Question: I've been working on some custom graphics controls, and I found this weird problem with windows 7 rendering my button controls. I've used Photoshop to delete the pixels in the background all around the button image I'm using, then saved it as a GIF, and imported it into VS to use as the background image of my button. When windows XP renders it, it is fine, but when windows 7 renders it, all 4 corners have an odd white border around them.
You can barely see them in this pic, but they are much more apparent when looking at them on the client PC's.

Is there something wrong with the way I am transfering the image? should I not use a gif? is there something wrong with the way I am displaying it on the button? What can I do about it?
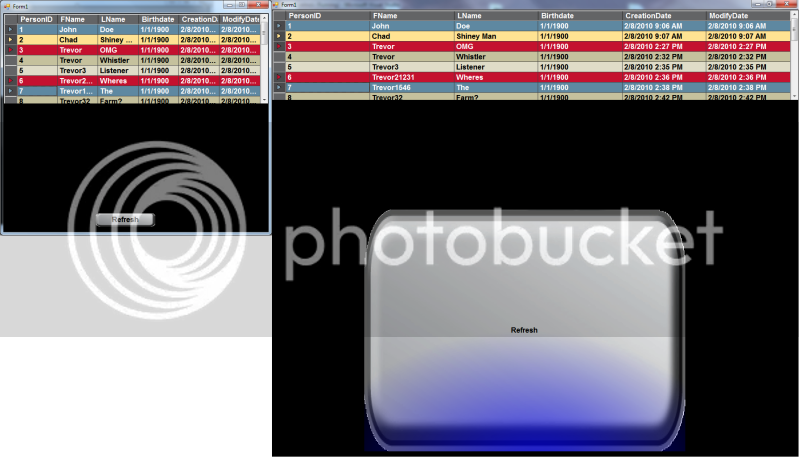
Answer: GIF was a bad choice, it can only render images with 256 colors. You need all the colors you can get to make the anti-aliasing work properly. Use PNG.
You will also need to make sure that the background color of the container is the same as the one you used in Photoshop, the anti-aliasing pixels will otherwise have the wrong colors. And you cannot stretch the image, that will also stretch the anti-aliasing pixels, ruining the effect.